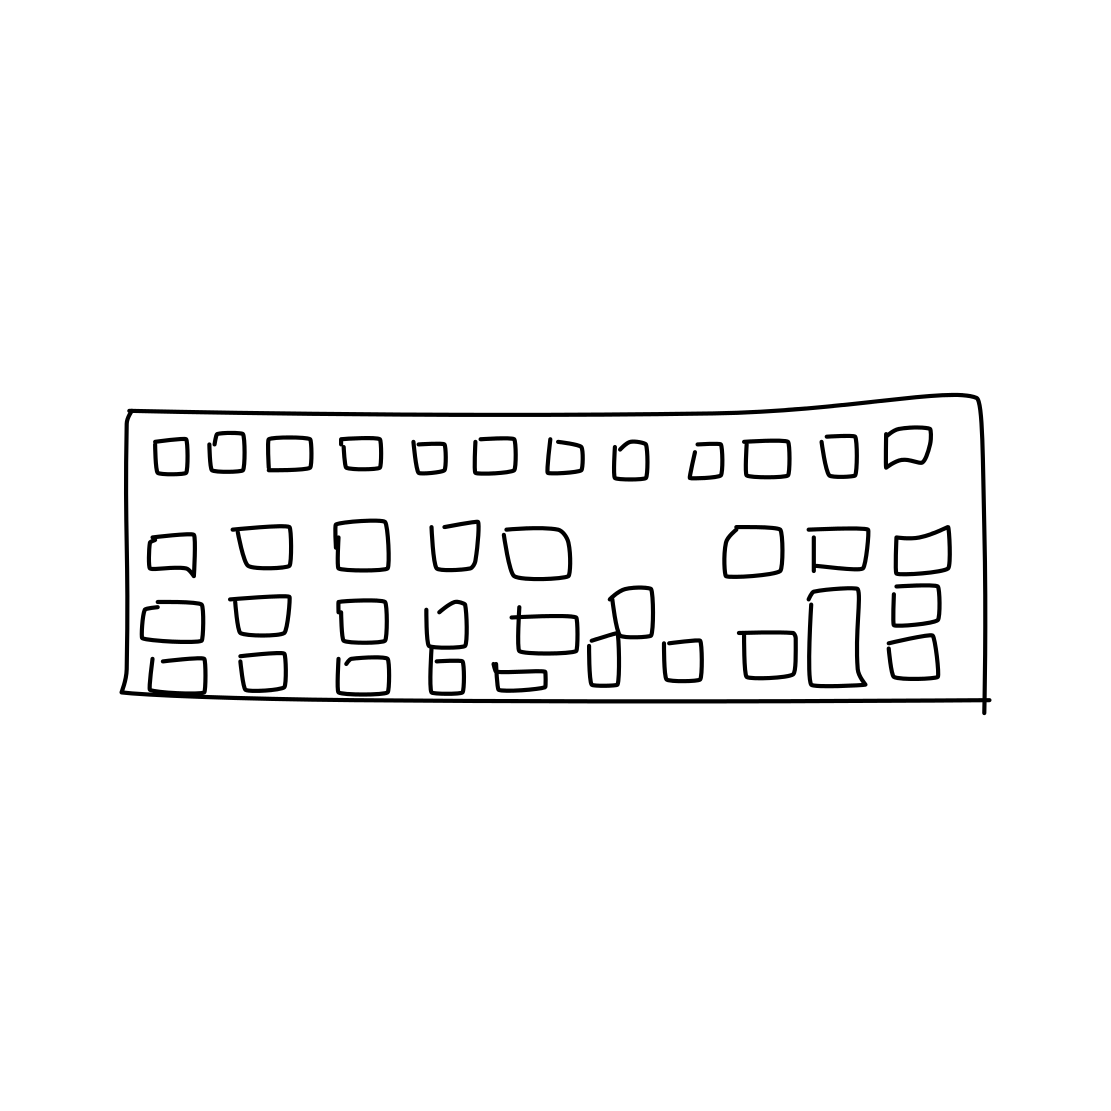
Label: keyboard